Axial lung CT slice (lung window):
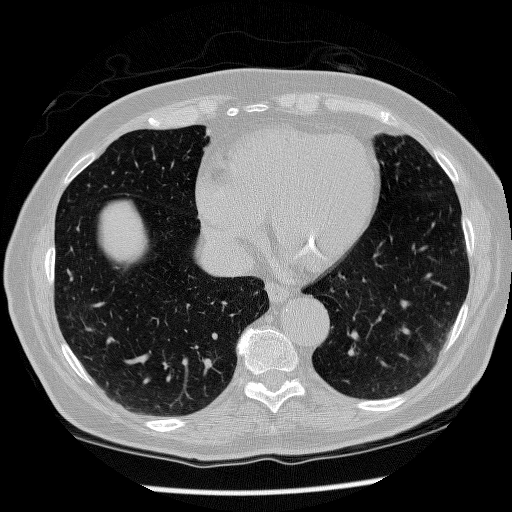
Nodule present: no